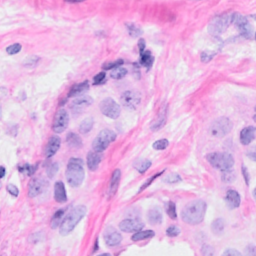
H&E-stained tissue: Breast